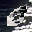
Label: 0